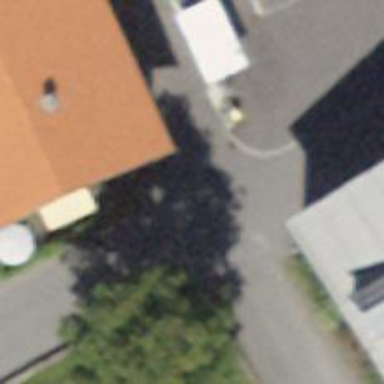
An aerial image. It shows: Post box.